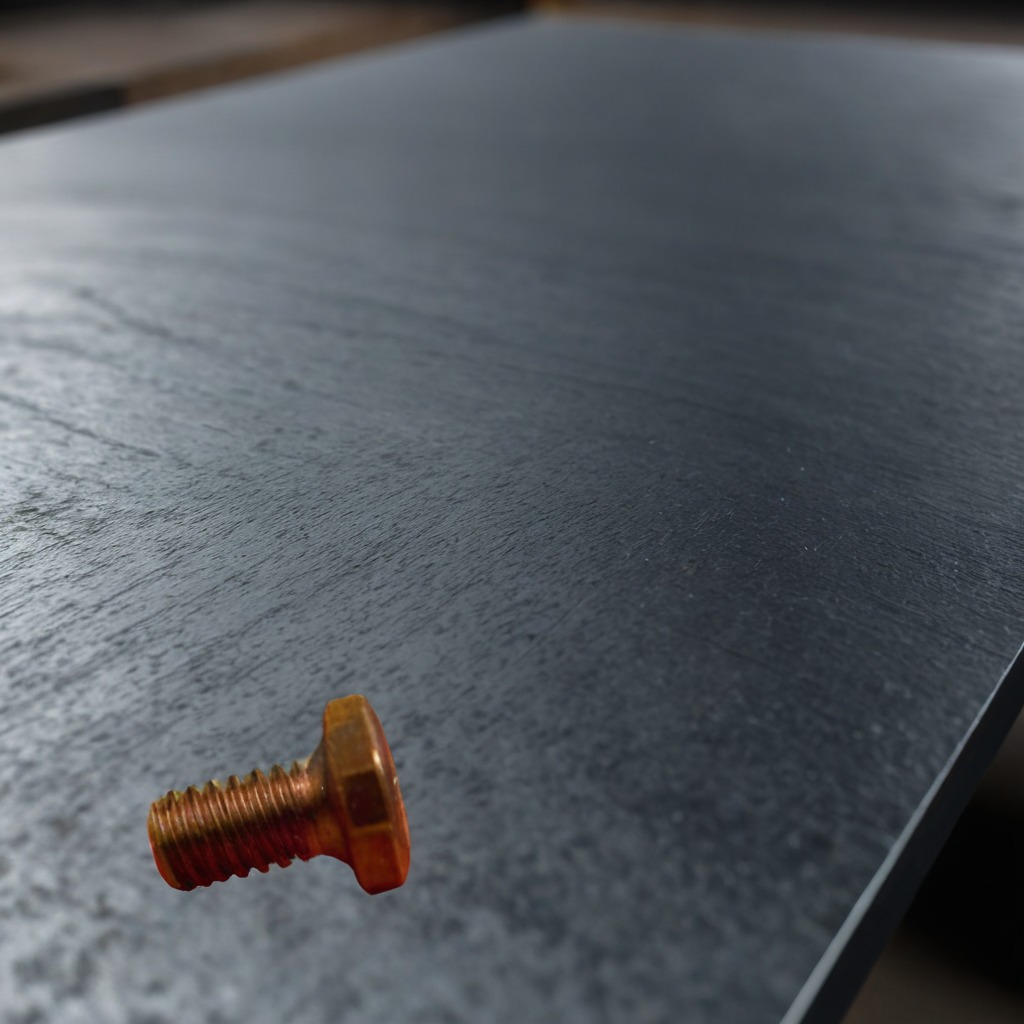
A metal screw is lying on a cold steel table in a mining workshop gritty textures.